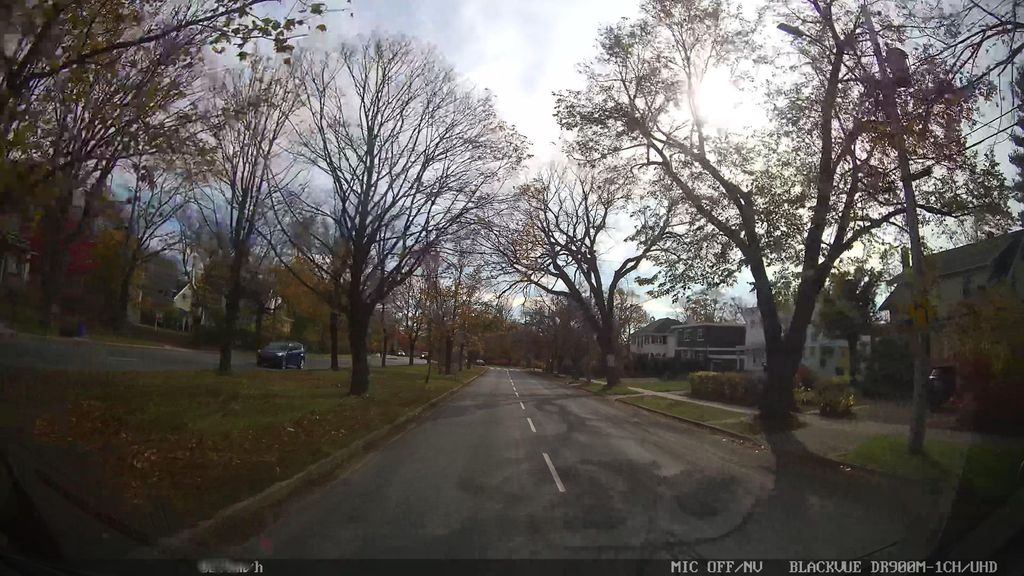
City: halifax